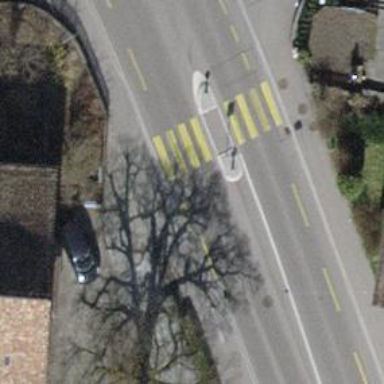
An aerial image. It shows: Primary highway with asphalt surface. There is separate cycle lane and sidewalk.